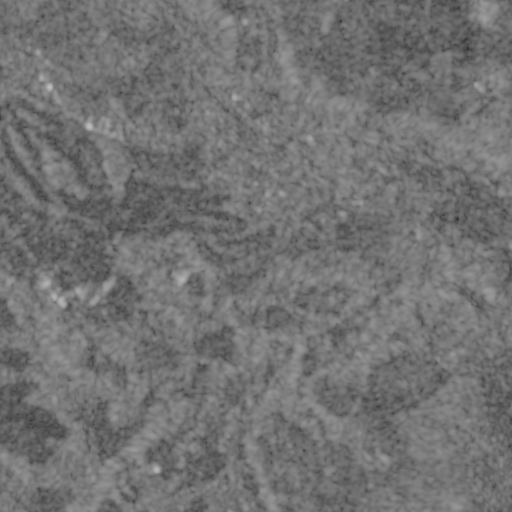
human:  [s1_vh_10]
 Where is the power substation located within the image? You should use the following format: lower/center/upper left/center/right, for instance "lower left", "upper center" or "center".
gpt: The power substation is located in the upper right of the image.
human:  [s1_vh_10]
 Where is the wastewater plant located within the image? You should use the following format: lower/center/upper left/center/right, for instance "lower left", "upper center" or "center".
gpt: The wastewater plant is located in the upper right of the image.
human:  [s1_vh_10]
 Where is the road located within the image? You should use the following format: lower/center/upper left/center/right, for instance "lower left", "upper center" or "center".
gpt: There is no road in the image.

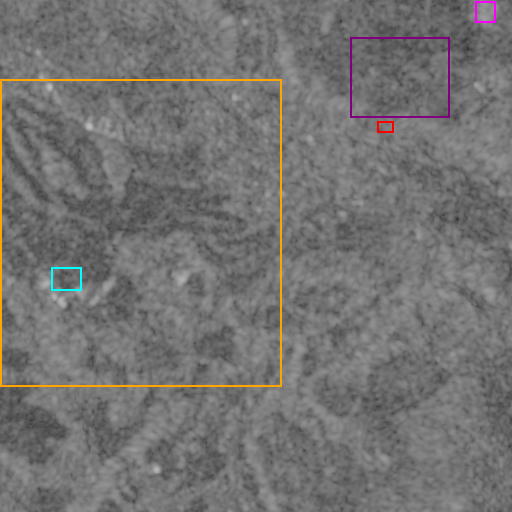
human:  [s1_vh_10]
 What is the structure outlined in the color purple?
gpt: The structure outlined in purple is a crop field.
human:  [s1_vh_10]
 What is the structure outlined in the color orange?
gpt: The structure outlined in orange is a park.
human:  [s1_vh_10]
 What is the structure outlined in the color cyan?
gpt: The structure outlined in cyan is a parking lot.
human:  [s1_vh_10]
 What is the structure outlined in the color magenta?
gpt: The structure outlined in magenta is a power substation.
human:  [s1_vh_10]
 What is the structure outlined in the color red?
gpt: The structure outlined in red is a wastewater plant.
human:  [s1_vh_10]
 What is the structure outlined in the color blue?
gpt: There is no blue outline.